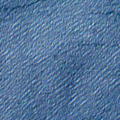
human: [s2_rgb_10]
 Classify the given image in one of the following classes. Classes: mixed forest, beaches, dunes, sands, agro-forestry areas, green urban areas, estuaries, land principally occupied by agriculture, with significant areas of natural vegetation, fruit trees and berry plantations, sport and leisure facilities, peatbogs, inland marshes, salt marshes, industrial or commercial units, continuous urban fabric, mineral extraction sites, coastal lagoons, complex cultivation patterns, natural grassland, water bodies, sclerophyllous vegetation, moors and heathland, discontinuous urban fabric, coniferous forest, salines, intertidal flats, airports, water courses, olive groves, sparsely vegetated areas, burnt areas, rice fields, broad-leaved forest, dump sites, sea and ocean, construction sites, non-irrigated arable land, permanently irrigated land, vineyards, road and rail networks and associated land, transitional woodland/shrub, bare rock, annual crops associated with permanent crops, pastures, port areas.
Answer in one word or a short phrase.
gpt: sea and ocean